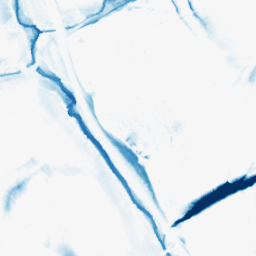
Category: morphological
Decomposition family: morphological_diamond
Decomposition parameters: operation: closing
radius: 15
Upsampling method: sinc_hamming
Upsampling parameters: scale: 2
kernel_size: 16
Upsampling scale: 2